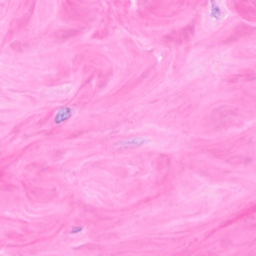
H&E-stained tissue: Breast